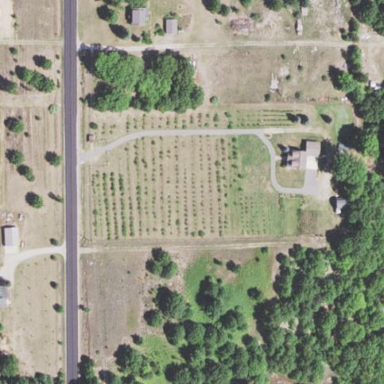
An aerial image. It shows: Orchard.